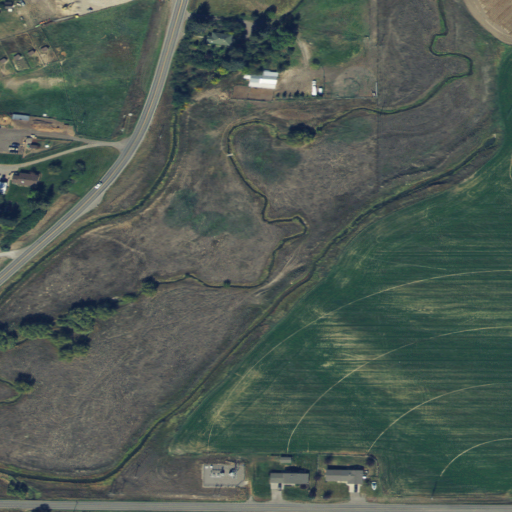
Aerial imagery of valley in Montana named Godfrey Canyon containing grassland, cultivated crops, shrub, open development, low intensity development, medium intensity development, and high intensity development